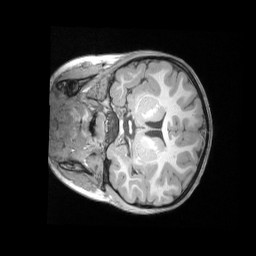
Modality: T1w
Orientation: coronal
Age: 5
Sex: female
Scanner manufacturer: siemens
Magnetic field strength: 3 T
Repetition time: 2.53 s
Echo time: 0.00164 s